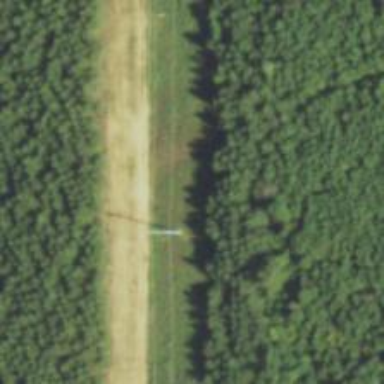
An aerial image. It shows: Power pole.